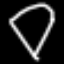
Label: diamond